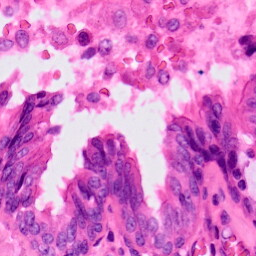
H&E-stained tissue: Lung